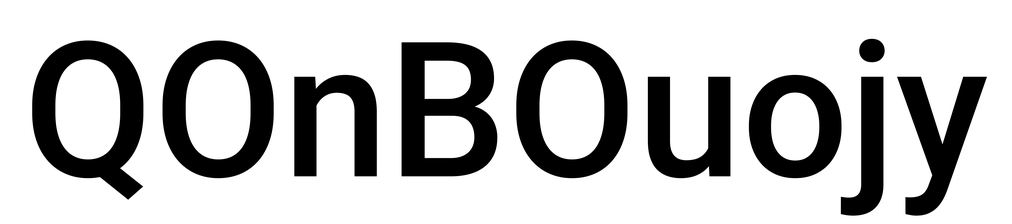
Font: Roboto_Medium